This grayscale texture is a bearing vibration snapshot reshaped row-by-row into a square image. What is the most likely bearing condition (normal, inner_race, outer_race, ball)?
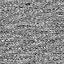
Answer: normal